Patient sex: F
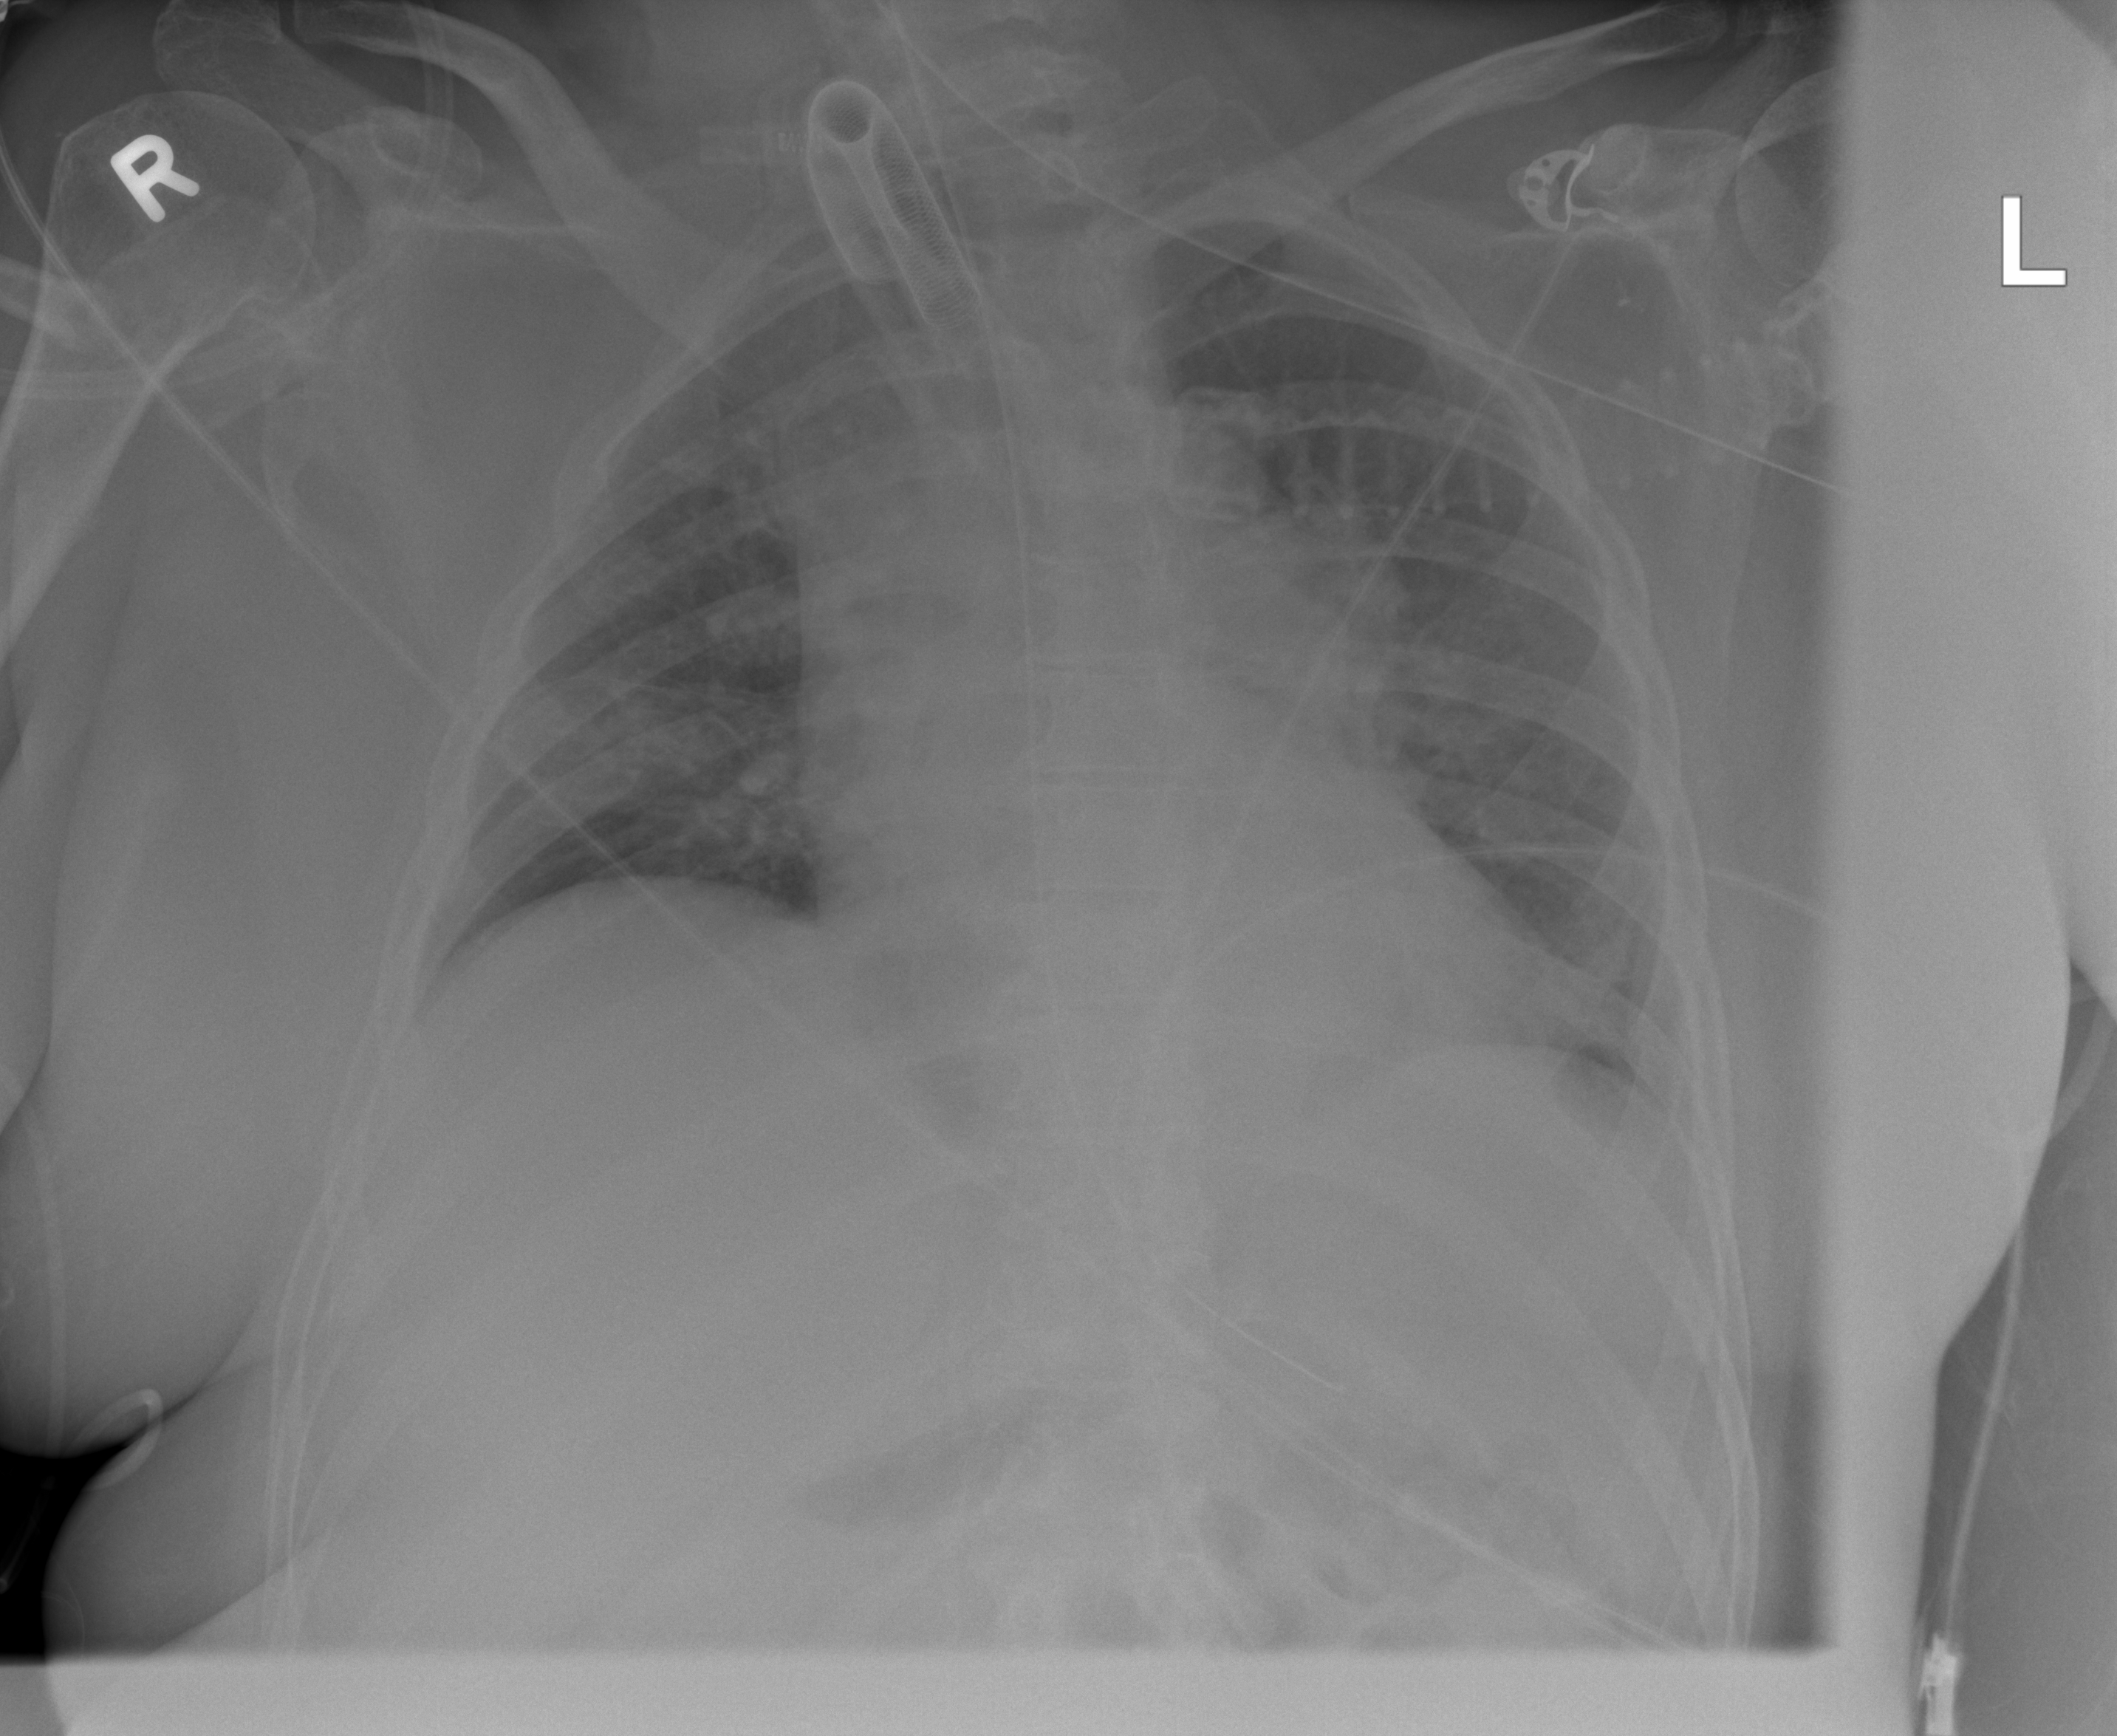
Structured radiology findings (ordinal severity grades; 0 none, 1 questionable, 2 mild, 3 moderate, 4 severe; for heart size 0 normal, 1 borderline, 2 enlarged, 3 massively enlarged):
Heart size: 1
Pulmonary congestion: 2
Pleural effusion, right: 0
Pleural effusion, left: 1
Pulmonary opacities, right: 2
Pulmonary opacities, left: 2
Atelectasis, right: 2
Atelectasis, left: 2